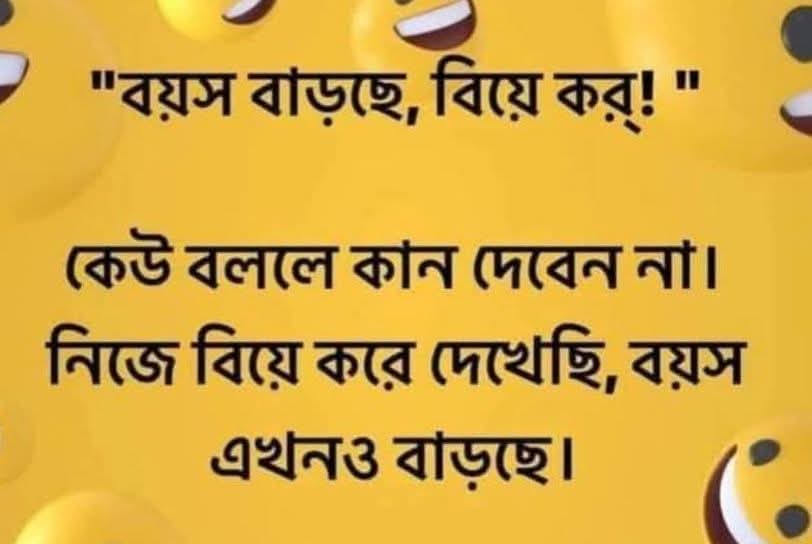
Text: "বয়স বাড়ছে, বিয়ে কর্! "
কেউ বললে কান দেবেন না। নিজে বিয়ে করে দেখেছি, বয়স এখনও বাড়ছে।
Label: Non Hate